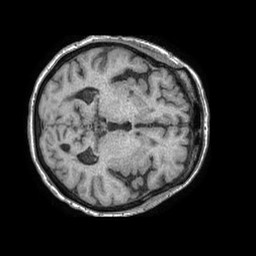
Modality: T1w
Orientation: axial
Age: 80
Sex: female
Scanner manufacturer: philips
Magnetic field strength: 1.5 T
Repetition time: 0.007854 s
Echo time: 0.003669 s